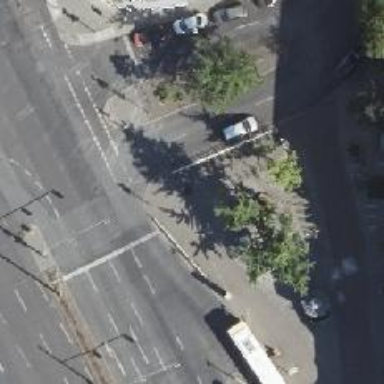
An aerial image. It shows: Bicycle repair station is available.